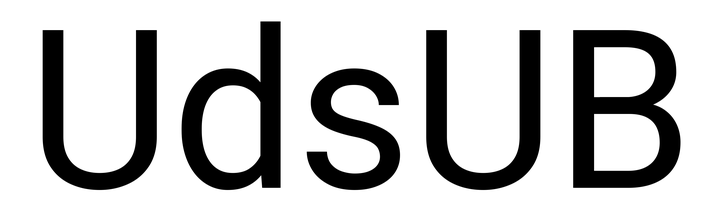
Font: Roboto_Regular